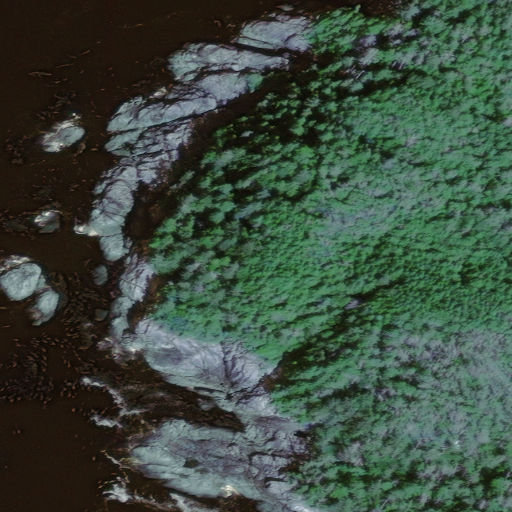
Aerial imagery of cape in Alaska named Mexico Point containing only unknown